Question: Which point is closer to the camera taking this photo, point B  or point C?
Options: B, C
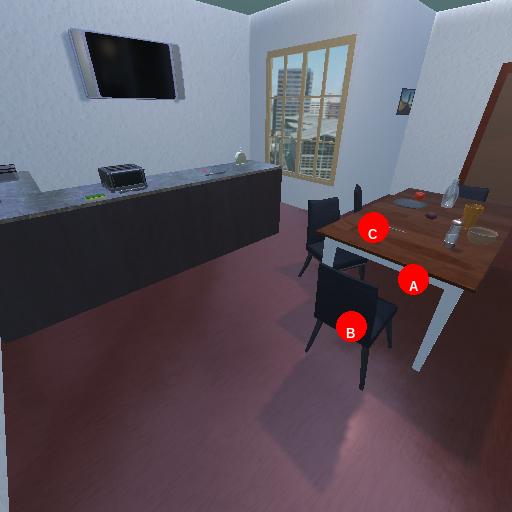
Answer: B